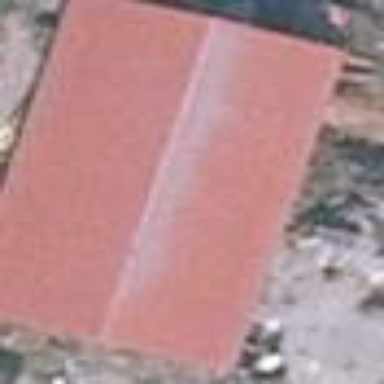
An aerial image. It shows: Building.